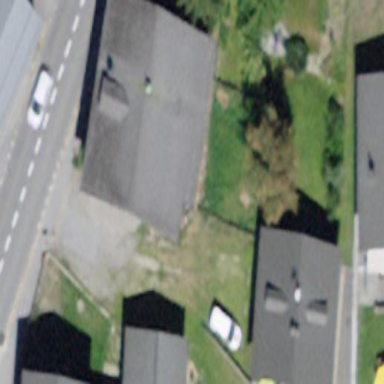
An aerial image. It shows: Simple and straightforward house.